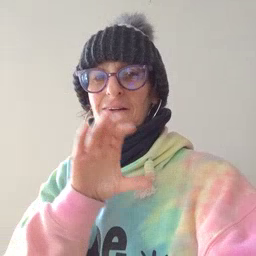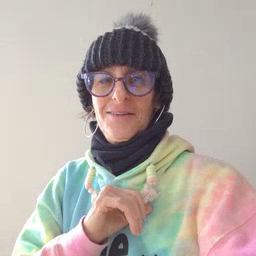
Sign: chocolate